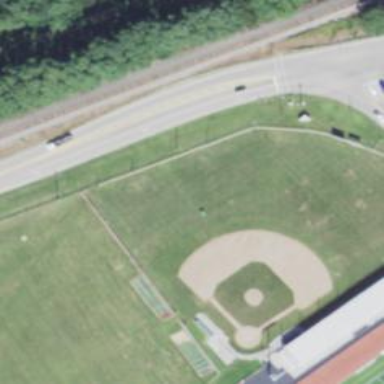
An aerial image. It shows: Baseball pitch for leisure land activities.